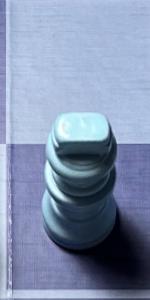
Label: King_White